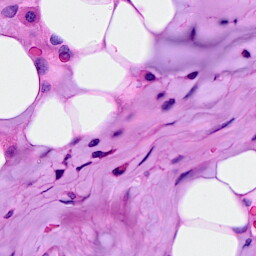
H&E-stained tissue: Breast